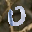
Label: 0